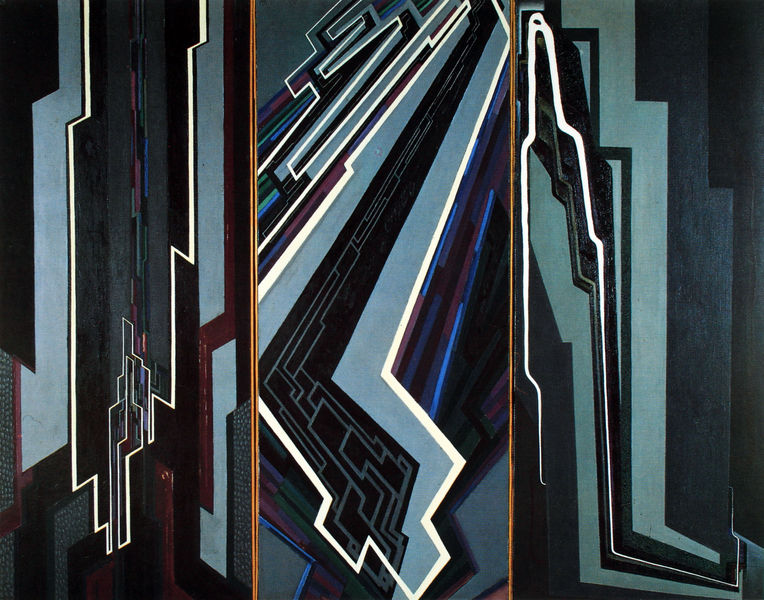
Titel: Le Trait blanc - Prélude, Fuge, Finale, Der weiße Strich - Präludium, Fuge, Finale
Künstler: Felix del Marle
Standort: Lugano
Institution: Fondazione Thyssen-Bornemisza
Schlagwörter: blau, mann, weiß, komposition, frisur, grau, licht, orange, schwarz, muster, henkel, vase, spuren, abstrakt, violett, streifen, parallel, brille, senkrecht, ausstellung, diagonal, geometrisch, schräge, labyrinth, installation, tryptichon, vertikal, hochragend, neon, triptychon